Field crop: maize
Growth stage: 2
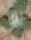
Species: chenopodium